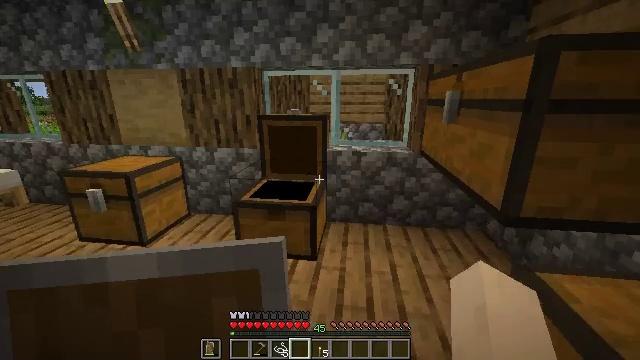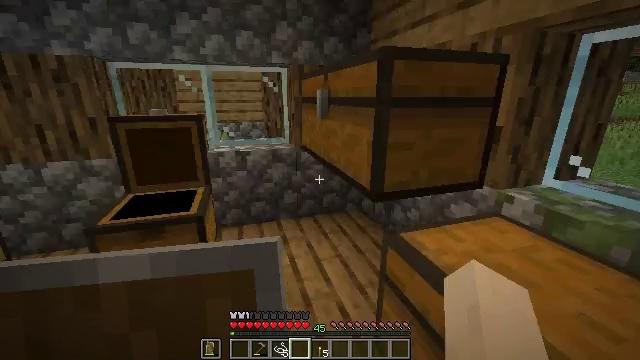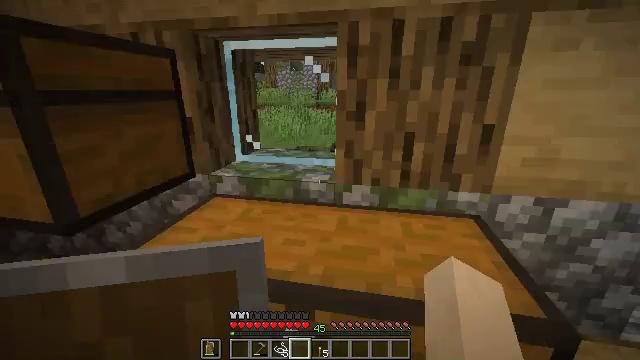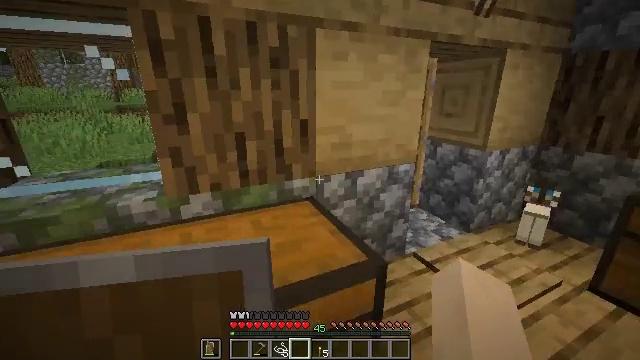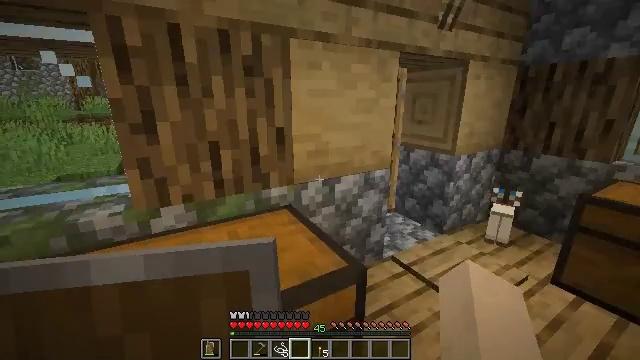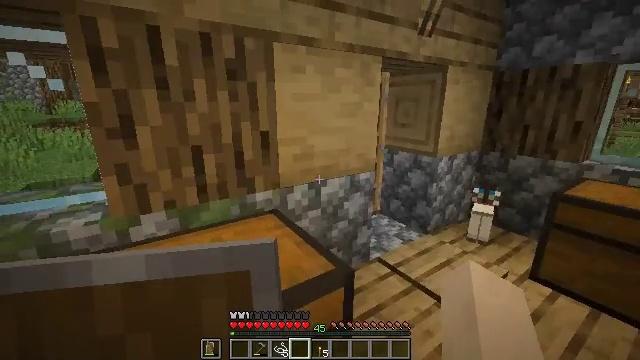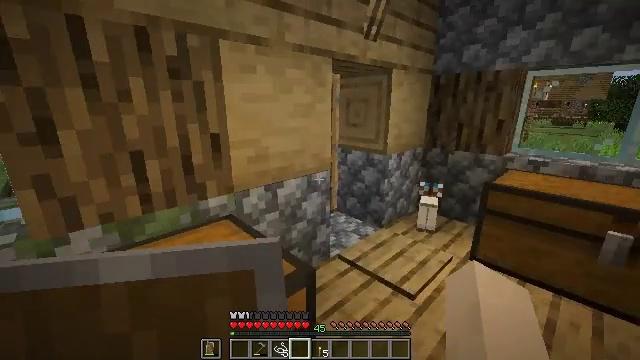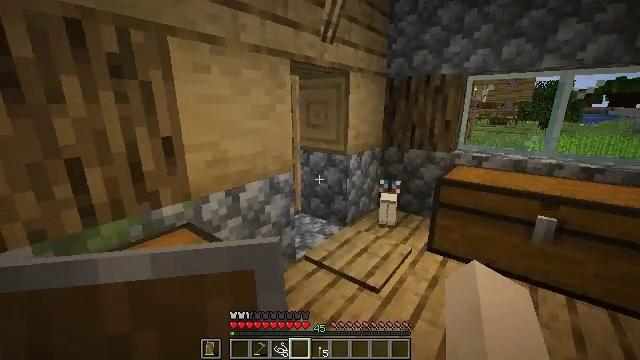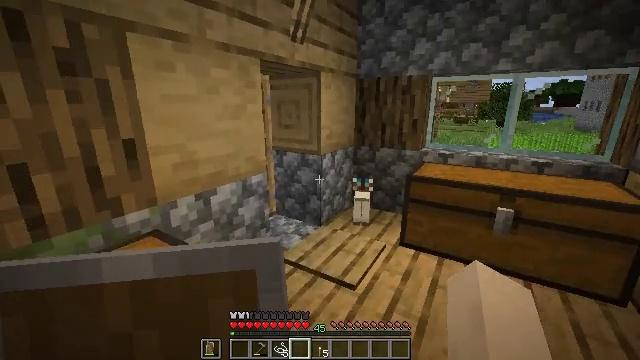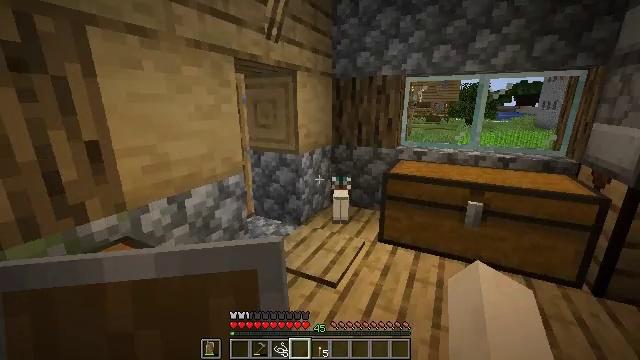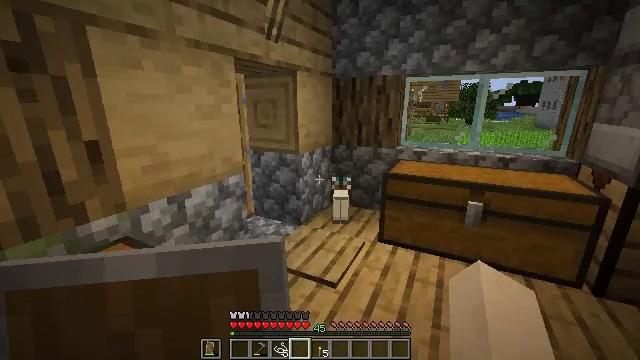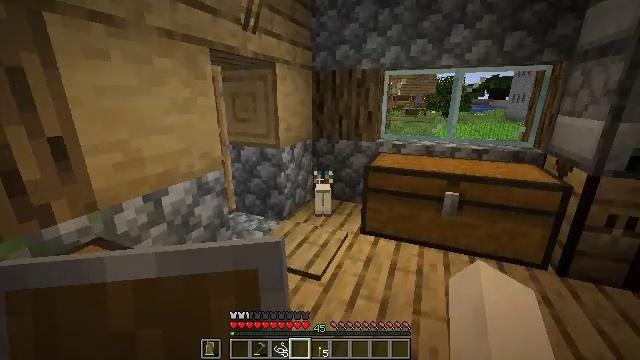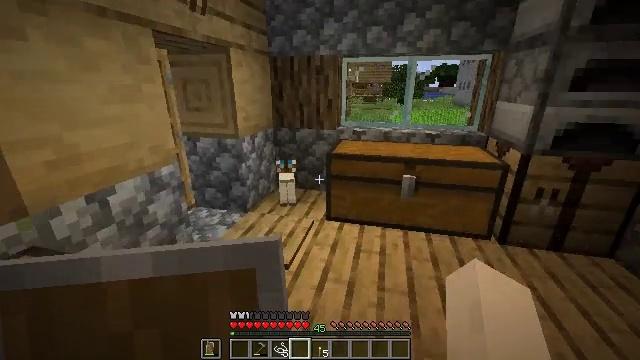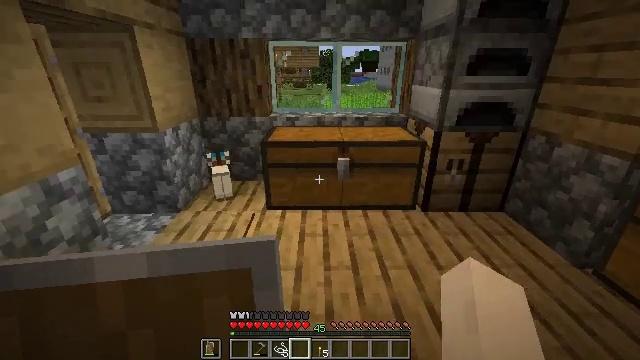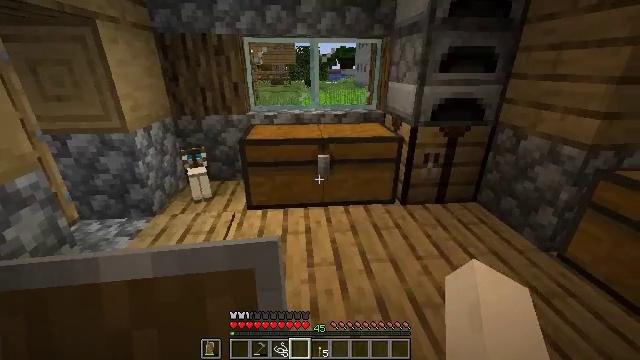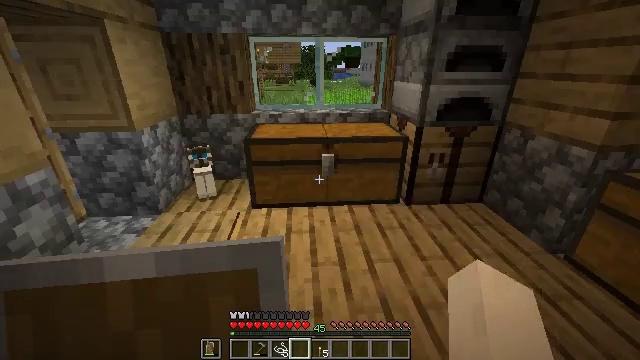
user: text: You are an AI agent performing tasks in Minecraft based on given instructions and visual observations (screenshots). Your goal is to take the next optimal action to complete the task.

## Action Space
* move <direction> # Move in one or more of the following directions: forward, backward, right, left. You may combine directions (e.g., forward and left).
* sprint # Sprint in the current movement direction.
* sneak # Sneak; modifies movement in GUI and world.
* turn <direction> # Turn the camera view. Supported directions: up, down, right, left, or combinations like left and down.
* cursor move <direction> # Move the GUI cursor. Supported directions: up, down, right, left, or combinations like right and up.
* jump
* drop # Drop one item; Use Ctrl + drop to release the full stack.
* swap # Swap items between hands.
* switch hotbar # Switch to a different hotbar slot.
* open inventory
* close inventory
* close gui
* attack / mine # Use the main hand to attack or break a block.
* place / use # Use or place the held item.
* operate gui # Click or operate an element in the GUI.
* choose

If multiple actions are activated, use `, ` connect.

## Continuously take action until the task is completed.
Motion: motion action
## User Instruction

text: Gather a pumpkin block.
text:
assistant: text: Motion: turn right, open inventory
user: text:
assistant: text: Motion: turn right and down, open inventory
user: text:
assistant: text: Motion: turn right
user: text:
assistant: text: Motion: turn right and up
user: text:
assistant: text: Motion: turn right
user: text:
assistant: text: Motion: turn right
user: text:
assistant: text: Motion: turn right
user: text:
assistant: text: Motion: turn right
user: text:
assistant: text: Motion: turn right
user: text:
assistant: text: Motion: no_op
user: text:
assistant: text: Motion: turn right and down
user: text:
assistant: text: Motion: turn right and down
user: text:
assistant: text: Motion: turn right and down
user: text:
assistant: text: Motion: turn right
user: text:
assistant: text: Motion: turn left, use / place
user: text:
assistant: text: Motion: use / place
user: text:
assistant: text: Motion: use / place
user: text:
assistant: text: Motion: turn left and down
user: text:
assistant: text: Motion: turn left and down
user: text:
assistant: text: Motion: no_op
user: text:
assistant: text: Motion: no_op
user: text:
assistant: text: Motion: no_op
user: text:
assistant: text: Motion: no_op
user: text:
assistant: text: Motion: no_op
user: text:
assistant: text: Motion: no_op
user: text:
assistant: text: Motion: cursor move down
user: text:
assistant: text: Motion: cursor move left and down
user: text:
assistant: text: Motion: cursor move left and down
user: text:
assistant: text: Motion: cursor move down
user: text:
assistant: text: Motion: cursor move down